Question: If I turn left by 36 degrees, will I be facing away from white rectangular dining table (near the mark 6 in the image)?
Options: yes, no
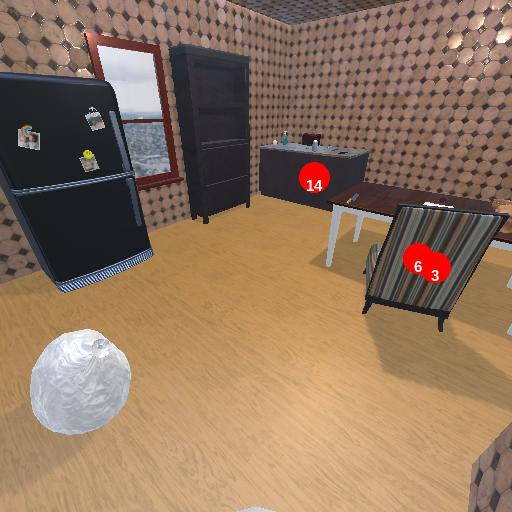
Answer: yes